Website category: sports
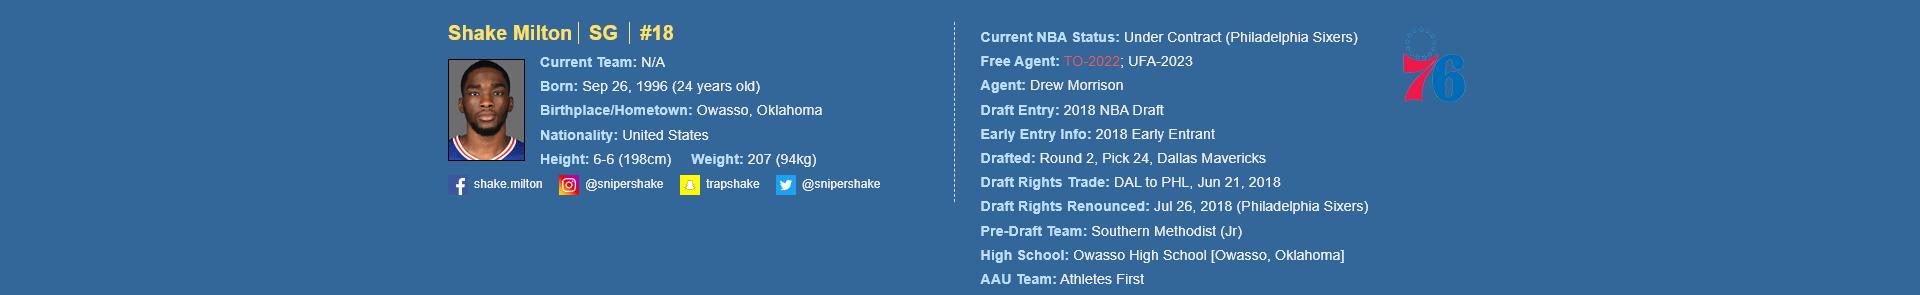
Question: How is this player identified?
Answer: Shake Milton

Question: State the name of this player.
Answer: Shake Milton

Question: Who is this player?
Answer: Shake Milton

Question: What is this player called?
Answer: Shake Milton

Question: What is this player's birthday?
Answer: Sep 26, 1996

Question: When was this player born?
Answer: Sep 26, 1996

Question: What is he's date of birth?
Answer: Sep 26, 1996

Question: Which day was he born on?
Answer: Sep 26, 1996

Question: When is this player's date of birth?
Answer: Sep 26, 1996

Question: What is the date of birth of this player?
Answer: Sep 26, 1996

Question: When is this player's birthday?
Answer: Sep 26, 1996

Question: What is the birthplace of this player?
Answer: Owasso, Oklahoma

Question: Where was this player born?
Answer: Owasso, Oklahoma

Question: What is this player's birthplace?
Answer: Owasso, Oklahoma

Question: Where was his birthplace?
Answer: Owasso, Oklahoma

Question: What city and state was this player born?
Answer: Owasso, Oklahoma

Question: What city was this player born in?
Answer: Owasso, Oklahoma

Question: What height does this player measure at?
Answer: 6-6 (198cm)

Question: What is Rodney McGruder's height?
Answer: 6-6 (198cm)

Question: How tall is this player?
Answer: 6-6 (198cm)

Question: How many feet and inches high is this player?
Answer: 6-6 (198cm)

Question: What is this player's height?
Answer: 6-6 (198cm)

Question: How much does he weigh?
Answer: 207 (94kg)

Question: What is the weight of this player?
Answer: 207 (94kg)

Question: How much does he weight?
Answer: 207 (94kg)

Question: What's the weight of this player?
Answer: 207 (94kg)

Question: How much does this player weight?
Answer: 207 (94kg)

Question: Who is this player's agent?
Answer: Drew Morrison

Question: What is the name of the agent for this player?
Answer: Drew Morrison

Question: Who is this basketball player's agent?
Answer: Drew Morrison

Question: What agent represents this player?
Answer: Drew Morrison

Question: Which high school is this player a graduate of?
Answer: Owasso High School

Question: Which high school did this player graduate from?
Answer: Owasso High School

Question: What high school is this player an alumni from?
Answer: Owasso High School

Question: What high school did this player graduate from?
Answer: Owasso High School

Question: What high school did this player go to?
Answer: Owasso High School

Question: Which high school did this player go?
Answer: Owasso High School